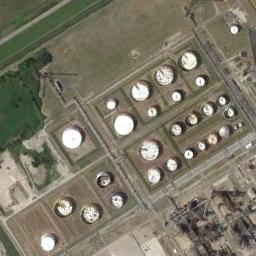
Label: storage_tank